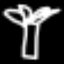
Label: palm tree